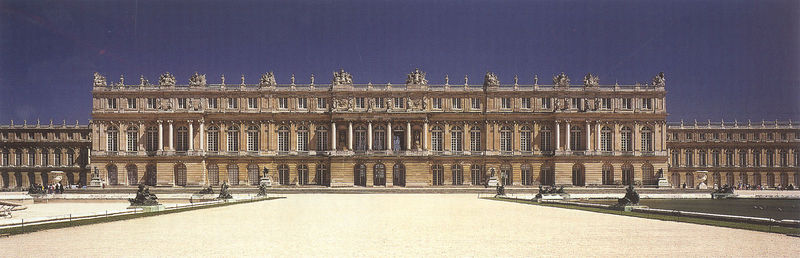
Titel: Versailles, Schloss
Künstler: Louis Le Vau
Standort: Versailles, Schloss (EU - F)
Schlagwörter: windows, building, house, art, gothic